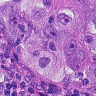
Metastatic tissue present: yes